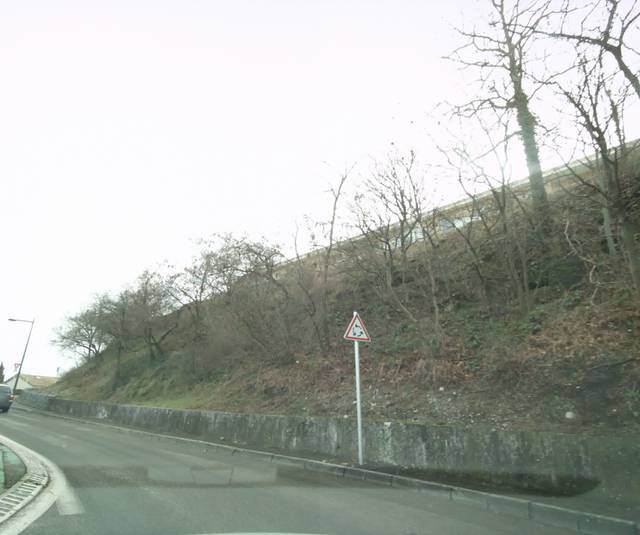
Region: France
Coordinates: 44.948, 4.904